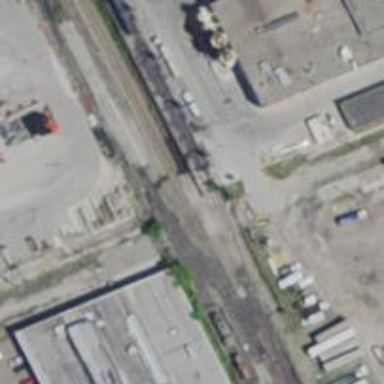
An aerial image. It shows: Rail spur service.